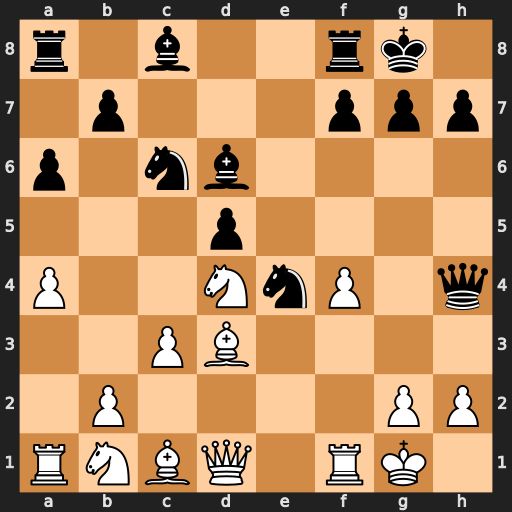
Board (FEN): r1b2rk1/1p3ppp/p1nb4/3p4/P2NnP1q/2PB4/1P4PP/RNBQ1RK1
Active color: w
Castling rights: -
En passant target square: -
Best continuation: Bxe4 dxe4 Nxc6